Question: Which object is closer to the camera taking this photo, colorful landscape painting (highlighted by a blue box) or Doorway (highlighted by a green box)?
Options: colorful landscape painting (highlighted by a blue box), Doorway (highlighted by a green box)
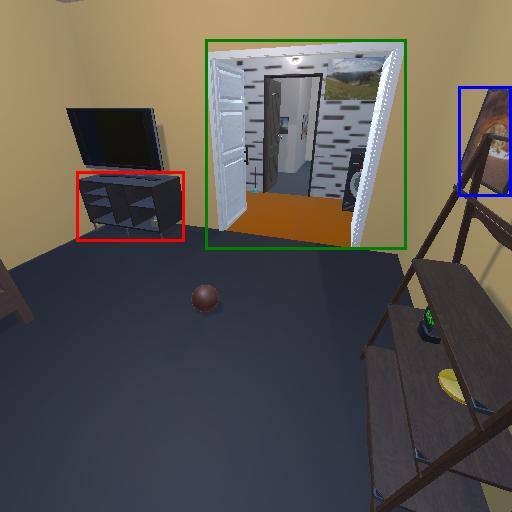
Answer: colorful landscape painting (highlighted by a blue box)